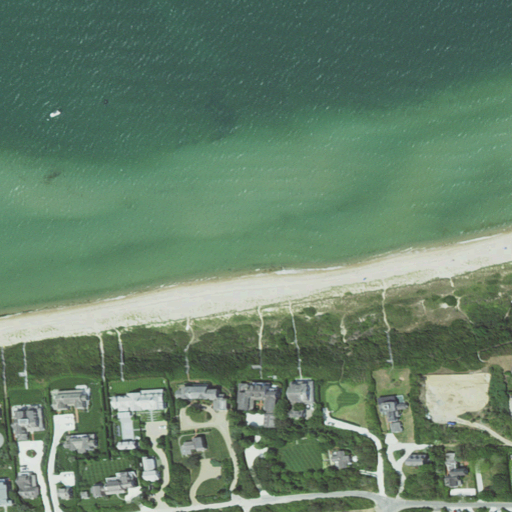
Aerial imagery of beach in Massachusetts named Cliff Beach containing open water, medium intensity development, barren land, low intensity development, grassland, high intensity development, and open development